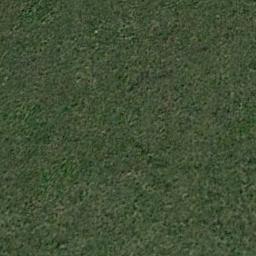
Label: meadow